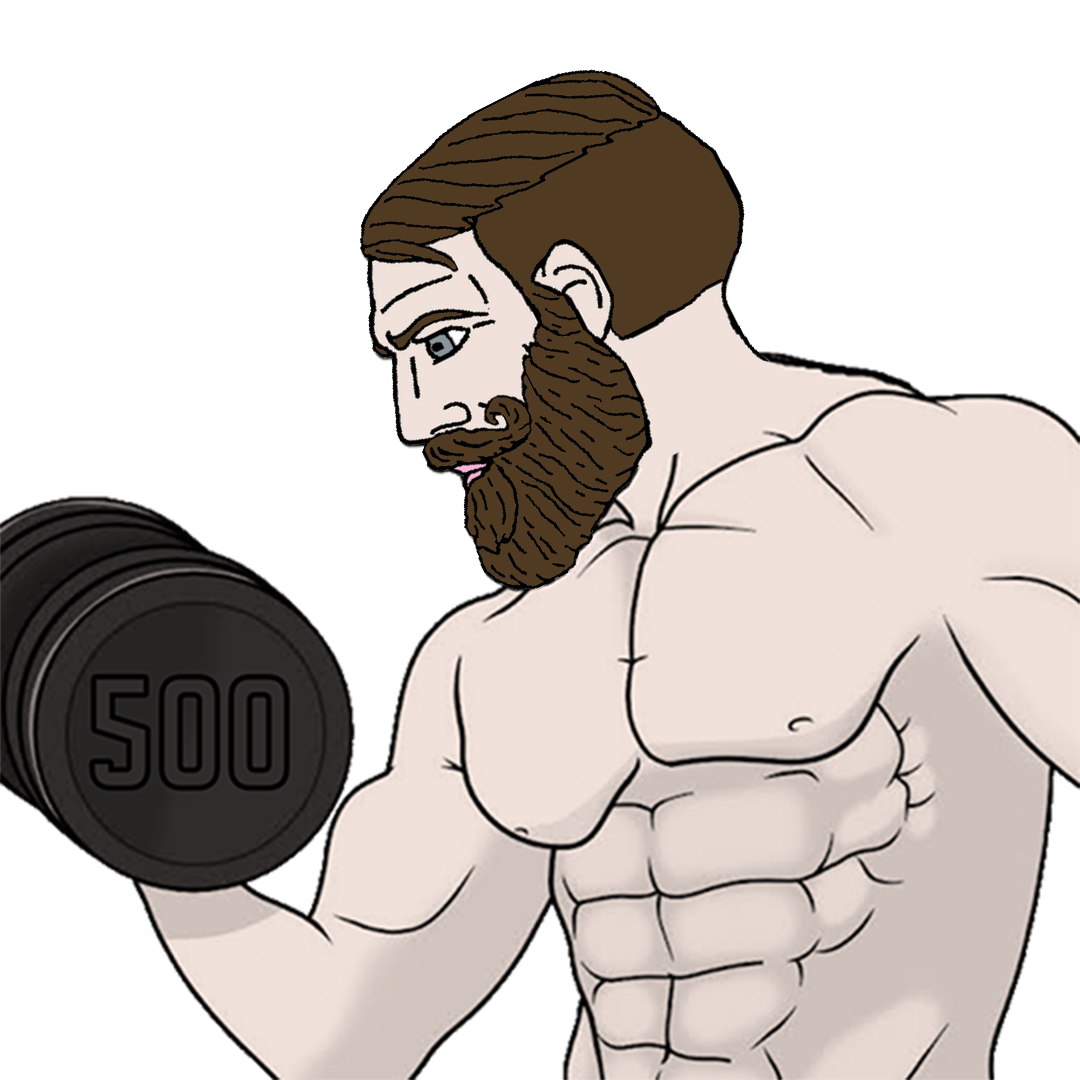
Label: 4_Yes_Chad